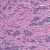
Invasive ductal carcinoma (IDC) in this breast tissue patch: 0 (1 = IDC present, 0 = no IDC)